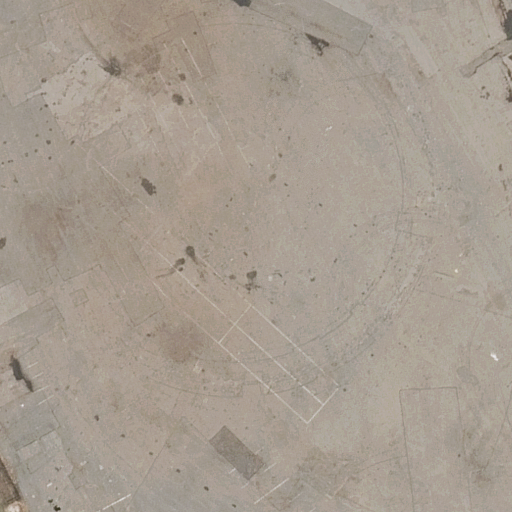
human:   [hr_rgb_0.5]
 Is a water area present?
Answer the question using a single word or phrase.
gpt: no

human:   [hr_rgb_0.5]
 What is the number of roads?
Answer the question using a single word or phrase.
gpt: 7

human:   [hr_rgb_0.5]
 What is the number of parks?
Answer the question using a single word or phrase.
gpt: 1

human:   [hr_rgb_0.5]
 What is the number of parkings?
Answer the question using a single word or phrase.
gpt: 1

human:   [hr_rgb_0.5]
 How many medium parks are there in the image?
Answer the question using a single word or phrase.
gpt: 0

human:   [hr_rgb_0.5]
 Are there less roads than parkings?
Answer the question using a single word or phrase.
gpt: no

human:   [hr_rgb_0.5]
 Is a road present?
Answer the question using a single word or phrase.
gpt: yes

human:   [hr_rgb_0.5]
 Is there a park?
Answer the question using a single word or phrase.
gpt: yes

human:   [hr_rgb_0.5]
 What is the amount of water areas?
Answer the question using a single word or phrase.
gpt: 0

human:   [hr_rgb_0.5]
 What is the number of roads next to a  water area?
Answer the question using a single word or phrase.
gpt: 0

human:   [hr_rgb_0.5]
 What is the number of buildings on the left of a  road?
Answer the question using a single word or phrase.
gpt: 0

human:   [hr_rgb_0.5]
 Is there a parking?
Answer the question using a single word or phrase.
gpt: yes

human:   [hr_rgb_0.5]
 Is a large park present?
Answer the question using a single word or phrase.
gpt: yes

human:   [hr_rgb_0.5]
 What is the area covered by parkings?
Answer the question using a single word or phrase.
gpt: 1092m2

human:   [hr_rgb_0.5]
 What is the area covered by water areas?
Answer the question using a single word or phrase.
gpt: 0m2

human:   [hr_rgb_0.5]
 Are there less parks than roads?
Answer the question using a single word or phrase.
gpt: yes

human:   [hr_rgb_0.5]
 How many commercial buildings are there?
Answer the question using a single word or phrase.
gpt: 0

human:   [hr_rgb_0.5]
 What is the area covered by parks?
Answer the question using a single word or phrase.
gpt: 10633m2

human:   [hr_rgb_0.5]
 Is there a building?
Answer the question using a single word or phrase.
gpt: no

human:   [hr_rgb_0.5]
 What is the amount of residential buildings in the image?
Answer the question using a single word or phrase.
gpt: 0

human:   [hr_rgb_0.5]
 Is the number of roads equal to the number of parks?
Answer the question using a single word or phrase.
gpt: no

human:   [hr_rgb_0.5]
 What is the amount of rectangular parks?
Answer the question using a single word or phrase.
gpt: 1

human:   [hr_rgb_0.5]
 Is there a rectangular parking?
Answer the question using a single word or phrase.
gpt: yes

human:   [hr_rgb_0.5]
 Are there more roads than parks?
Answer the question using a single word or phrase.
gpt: yes

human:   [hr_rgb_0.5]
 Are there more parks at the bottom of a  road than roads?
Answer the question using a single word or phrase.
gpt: no

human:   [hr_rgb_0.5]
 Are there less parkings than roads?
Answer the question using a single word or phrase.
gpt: yes

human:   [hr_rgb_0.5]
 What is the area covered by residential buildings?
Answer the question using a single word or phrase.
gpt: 0m2

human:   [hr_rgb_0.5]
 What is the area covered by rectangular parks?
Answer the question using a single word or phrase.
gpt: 10633m2

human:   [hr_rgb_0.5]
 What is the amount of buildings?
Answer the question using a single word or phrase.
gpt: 0

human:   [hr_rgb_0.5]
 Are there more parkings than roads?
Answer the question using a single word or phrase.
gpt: no

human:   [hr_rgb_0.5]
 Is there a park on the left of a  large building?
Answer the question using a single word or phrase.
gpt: no

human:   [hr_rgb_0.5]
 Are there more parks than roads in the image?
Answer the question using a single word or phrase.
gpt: no

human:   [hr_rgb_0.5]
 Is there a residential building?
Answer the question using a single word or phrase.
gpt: no

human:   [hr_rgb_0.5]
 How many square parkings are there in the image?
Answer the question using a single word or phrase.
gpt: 0

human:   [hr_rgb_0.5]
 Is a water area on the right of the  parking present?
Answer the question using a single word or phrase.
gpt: no

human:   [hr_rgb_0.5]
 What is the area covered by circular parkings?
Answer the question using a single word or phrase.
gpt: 0m2

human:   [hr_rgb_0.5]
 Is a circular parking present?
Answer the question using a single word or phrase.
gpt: no

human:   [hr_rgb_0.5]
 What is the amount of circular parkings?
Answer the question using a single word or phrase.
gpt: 0

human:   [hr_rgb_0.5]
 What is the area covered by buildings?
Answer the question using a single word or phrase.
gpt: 0m2

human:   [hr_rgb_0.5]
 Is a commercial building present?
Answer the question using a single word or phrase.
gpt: no

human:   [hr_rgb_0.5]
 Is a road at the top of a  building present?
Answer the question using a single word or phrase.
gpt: no

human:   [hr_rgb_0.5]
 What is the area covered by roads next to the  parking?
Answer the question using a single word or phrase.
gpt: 0m2

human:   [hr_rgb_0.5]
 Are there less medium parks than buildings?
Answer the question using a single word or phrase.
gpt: no

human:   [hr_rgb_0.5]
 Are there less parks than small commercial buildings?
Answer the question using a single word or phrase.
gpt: no

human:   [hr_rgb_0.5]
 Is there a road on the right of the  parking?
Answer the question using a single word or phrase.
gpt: no

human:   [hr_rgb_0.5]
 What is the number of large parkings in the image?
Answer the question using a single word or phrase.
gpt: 1

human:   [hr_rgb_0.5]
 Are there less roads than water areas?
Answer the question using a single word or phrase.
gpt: no

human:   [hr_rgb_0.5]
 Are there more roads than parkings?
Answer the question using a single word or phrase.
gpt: yes

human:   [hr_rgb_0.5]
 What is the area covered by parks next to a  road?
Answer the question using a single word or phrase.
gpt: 10633m2

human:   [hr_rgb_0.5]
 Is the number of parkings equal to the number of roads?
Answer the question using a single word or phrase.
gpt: no

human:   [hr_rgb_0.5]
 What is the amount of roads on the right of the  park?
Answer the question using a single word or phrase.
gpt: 0

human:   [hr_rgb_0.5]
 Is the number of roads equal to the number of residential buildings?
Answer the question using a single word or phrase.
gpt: no

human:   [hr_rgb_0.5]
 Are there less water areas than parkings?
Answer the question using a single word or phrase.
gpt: yes

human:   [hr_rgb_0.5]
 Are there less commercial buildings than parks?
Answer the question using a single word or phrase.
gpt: yes

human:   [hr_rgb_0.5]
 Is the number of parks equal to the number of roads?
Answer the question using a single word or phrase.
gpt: no

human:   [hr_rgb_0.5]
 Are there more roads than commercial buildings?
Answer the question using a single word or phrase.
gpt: yes

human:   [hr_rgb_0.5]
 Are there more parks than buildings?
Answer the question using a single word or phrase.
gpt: yes

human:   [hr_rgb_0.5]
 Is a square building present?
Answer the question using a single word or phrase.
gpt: no

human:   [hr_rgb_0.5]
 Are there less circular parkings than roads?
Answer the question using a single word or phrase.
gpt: yes

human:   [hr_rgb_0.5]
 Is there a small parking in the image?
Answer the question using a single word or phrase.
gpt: no

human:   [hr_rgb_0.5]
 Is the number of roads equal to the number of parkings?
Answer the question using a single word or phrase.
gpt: no

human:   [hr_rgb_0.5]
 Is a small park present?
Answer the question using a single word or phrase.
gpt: no

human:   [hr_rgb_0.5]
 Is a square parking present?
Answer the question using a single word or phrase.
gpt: no

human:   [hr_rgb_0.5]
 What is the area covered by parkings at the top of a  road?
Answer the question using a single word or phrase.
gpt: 1092m2